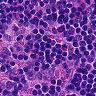
Metastatic tissue present: no